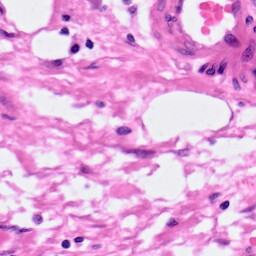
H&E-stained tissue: Pancreatic